Interaction volume radius: 10 \u00c5
Interaction volume height: 15 \u00c5
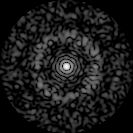
Disorder parameter: 0.8305